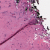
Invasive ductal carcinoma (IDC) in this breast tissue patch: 0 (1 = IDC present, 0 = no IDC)